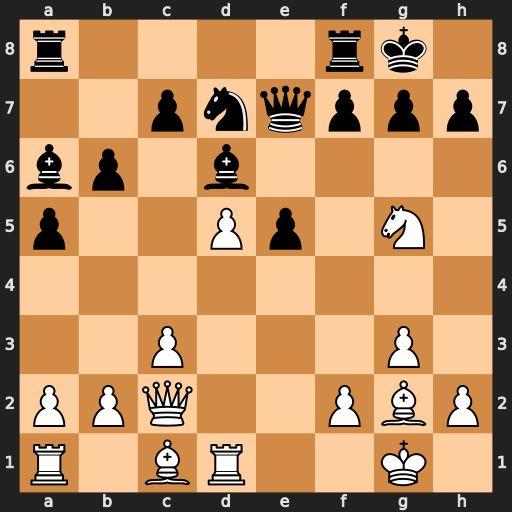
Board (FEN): r4rk1/2pnqppp/bp1b4/p2Pp1N1/8/2P3P1/PPQ2PBP/R1BR2K1
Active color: w
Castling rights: -
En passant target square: -
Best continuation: Qxh7#